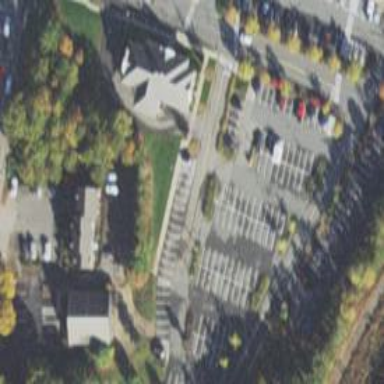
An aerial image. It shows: Parking space.